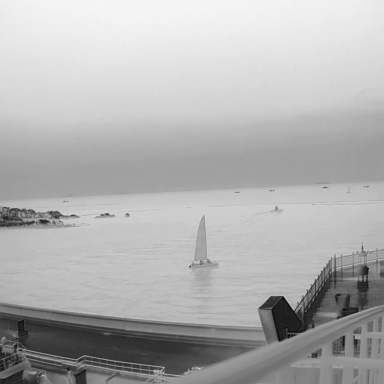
There are seven objects shown in the infrared image, including two sailboats, a canoe, and four bulk_carriers.